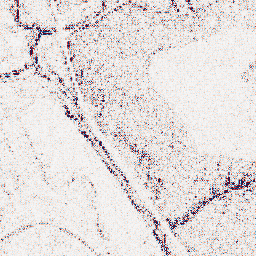
Category: wavelet
Decomposition family: wavelet_biorthogonal
Decomposition parameters: wavelet: bior2.4
level: 1
Upsampling method: quintic
Upsampling parameters: scale: 2
Upsampling scale: 2